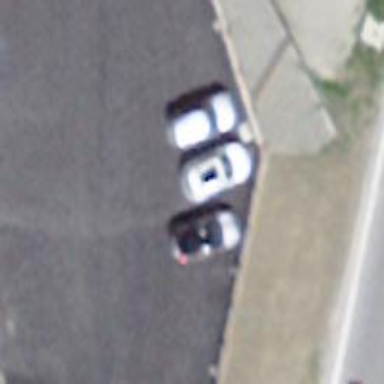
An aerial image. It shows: Charging station.